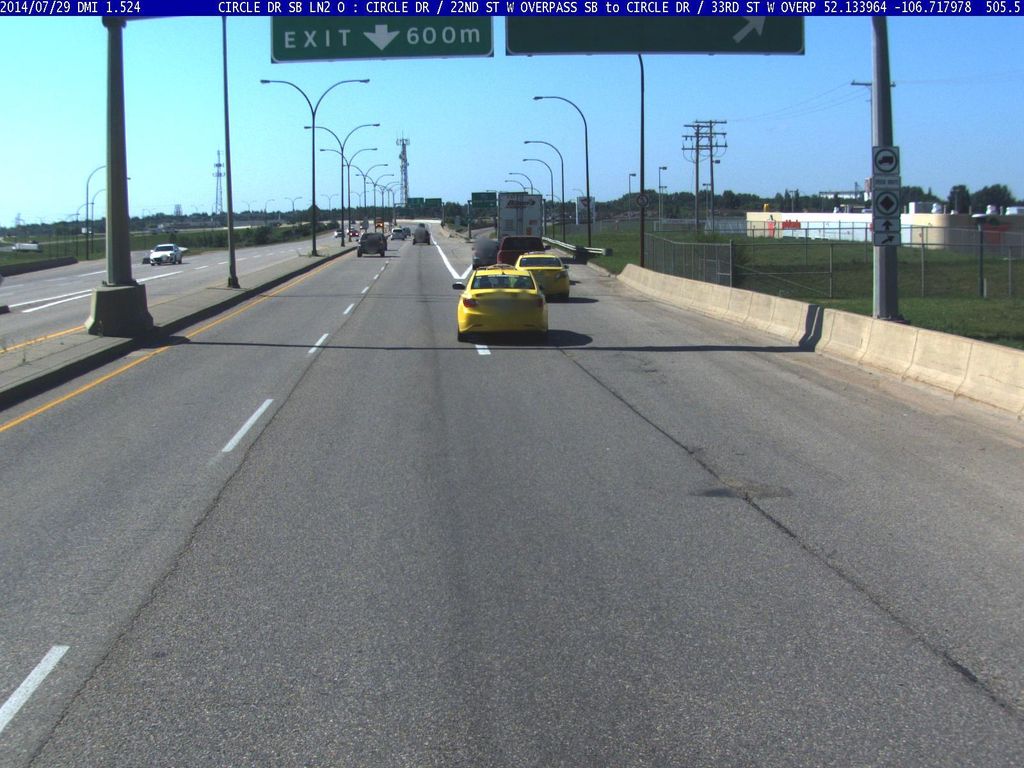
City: saskatoon